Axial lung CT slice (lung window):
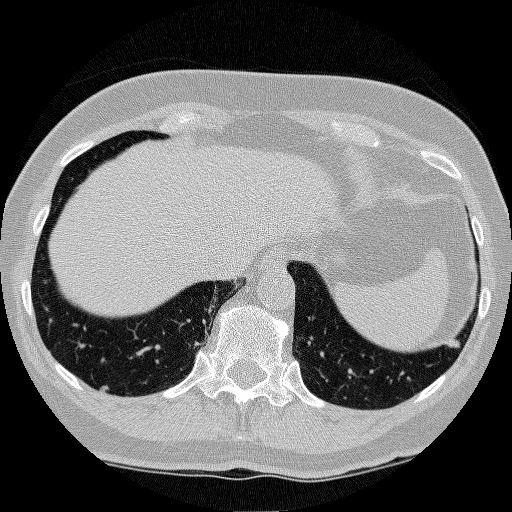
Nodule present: yes
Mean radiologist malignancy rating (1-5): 3.667